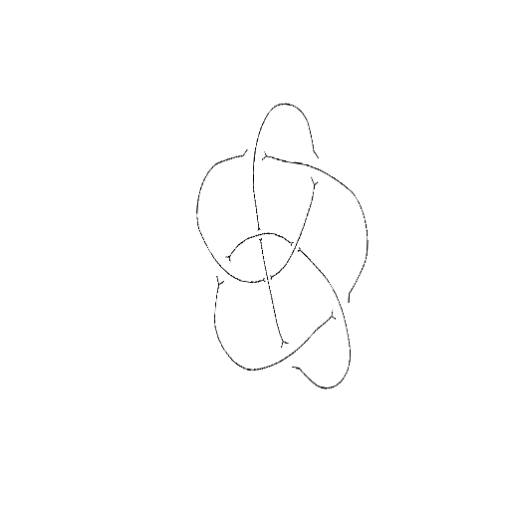
Crossing number: 8